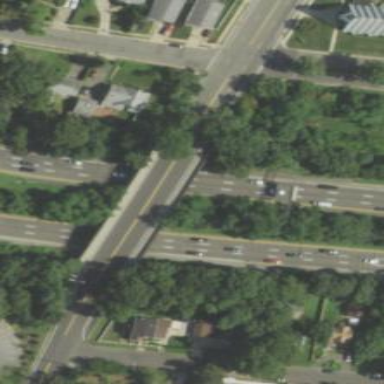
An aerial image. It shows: Man-made bridge.